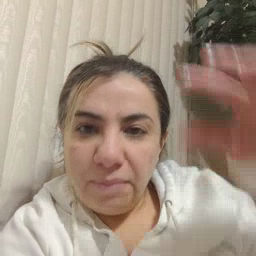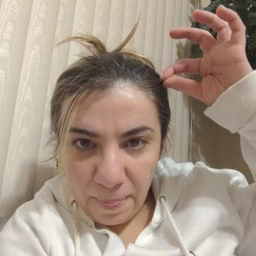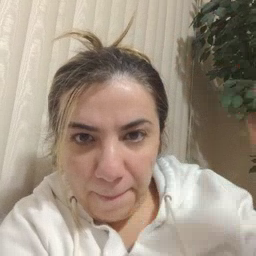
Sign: hair